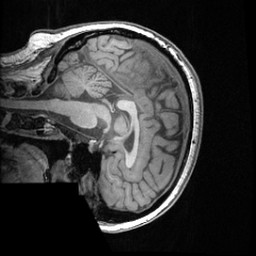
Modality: T1w
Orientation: sagittal
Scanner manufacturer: ge
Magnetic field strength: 3 T
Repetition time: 0.008572 s
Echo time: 0.003384 s